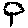
Label: tree